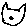
Label: cat